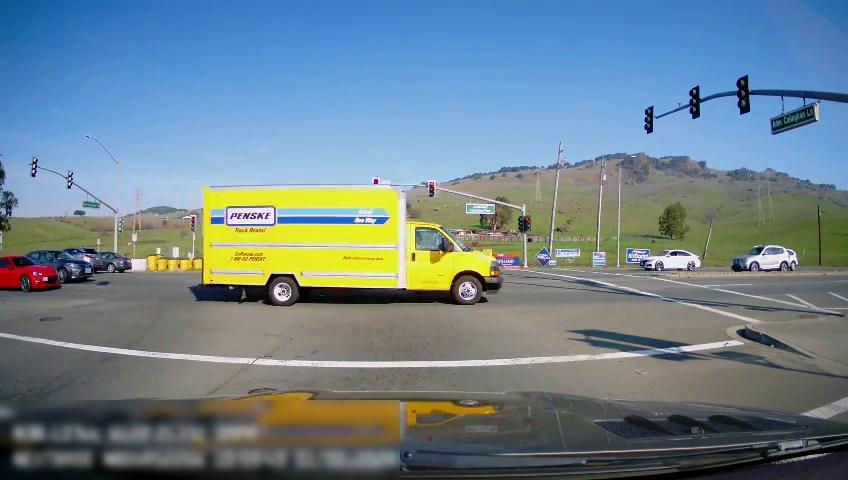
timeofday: Day
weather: Sunny
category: Drivable Space
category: Vehicles | Car
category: Vehicles | SUV
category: Vehicles | Car
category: Vehicles | SUV
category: Vehicles | SUV
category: Vehicles | Truck
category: Vehicles | Car
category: Vehicles | Car
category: Lanes | Opposite Lane
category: Traffic | Lights
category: Traffic | Lights
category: Traffic | Lights
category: Traffic | Lights
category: Traffic | Lights
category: Traffic | Lights
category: Traffic | Lights
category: Traffic | Signs
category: Traffic | Lights
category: Traffic | Signs
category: Traffic | Lights
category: Traffic | Lights
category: Traffic | Signs